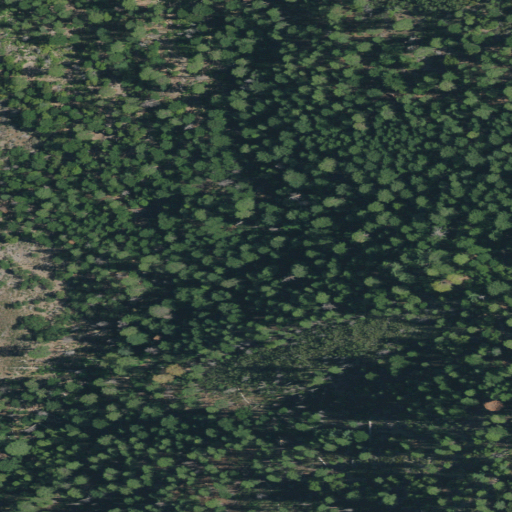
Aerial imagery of valley in California named Ault Gulch containing evergreen forest, shrub, open development, and low intensity development